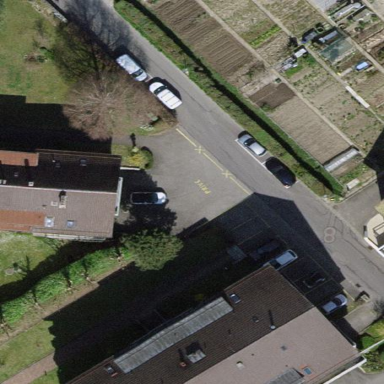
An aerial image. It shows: Street side parking area.